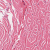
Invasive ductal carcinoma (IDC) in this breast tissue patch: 0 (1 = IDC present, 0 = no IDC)